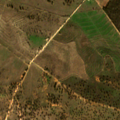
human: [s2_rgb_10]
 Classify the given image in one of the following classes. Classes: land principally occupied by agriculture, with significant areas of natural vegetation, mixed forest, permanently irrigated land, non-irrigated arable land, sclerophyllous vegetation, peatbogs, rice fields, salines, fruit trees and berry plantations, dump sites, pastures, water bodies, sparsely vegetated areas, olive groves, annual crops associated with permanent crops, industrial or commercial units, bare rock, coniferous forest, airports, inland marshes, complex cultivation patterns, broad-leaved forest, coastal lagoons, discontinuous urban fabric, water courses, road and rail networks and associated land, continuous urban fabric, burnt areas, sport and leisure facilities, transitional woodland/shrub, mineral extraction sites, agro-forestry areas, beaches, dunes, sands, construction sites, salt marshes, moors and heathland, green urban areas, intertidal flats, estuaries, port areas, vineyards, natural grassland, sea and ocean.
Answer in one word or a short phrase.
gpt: pastures, agro-forestry areas, transitional woodland/shrub